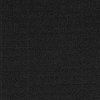
Atmospheric dust classification: dusty